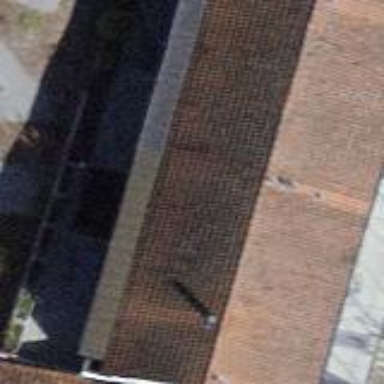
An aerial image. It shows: Building with tiled roof.